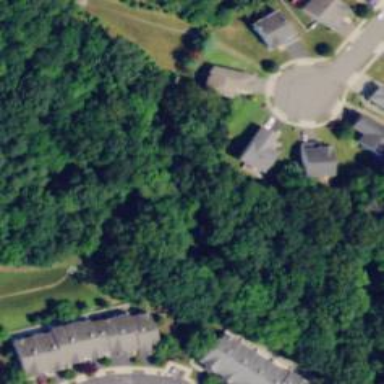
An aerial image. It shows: Neighborhood.